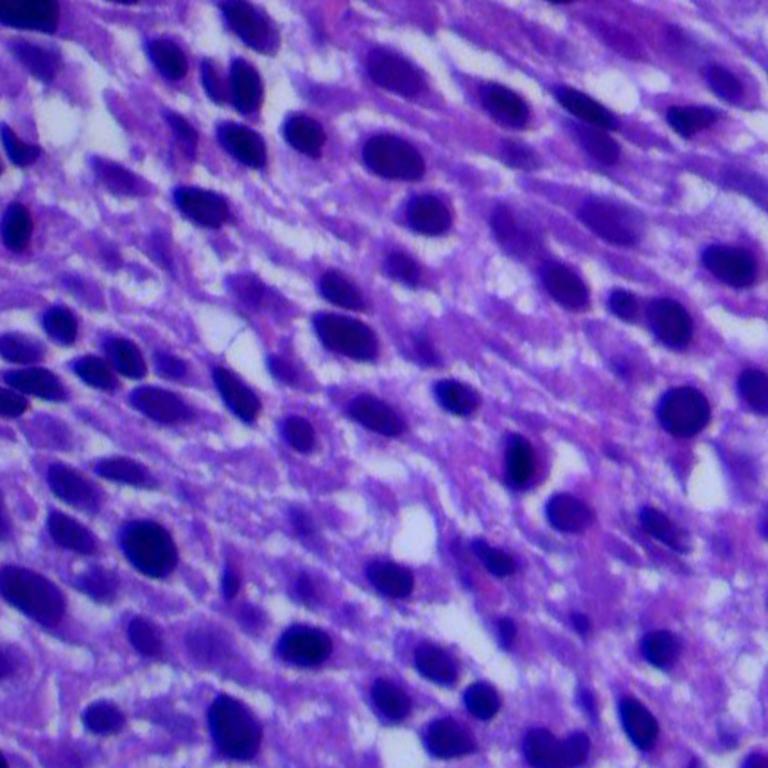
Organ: lung
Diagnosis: squamous carcinomas